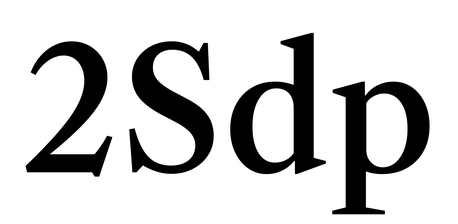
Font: LibreCaslonText_Medium